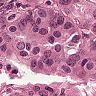
Metastatic tissue present: yes